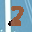
Label: 2